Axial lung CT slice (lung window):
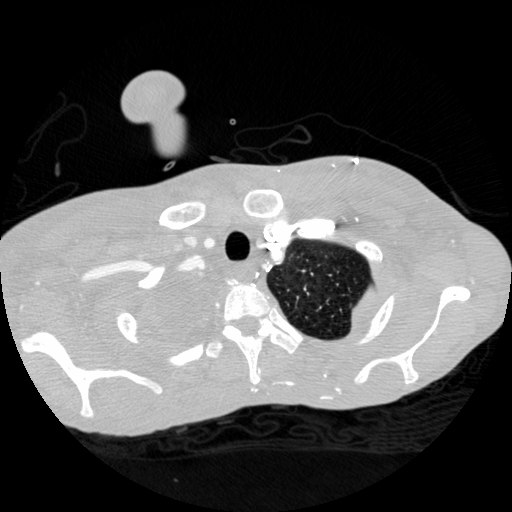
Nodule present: no